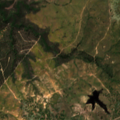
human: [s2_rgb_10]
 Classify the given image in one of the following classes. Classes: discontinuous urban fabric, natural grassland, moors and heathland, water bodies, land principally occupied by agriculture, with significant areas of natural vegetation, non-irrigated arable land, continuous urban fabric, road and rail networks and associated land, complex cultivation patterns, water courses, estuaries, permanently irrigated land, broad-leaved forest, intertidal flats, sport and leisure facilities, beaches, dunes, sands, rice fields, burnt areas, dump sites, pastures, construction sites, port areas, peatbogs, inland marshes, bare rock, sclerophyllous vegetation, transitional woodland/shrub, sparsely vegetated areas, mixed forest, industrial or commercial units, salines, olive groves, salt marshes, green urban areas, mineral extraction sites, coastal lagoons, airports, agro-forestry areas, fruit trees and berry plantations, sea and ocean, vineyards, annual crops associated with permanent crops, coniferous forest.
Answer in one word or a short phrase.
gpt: continuous urban fabric